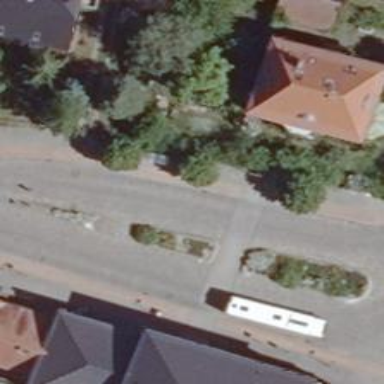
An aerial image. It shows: Residential road with sett sidewalk on the right side.